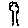
Label: tree